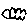
Label: cloud